Question: What is the measurement shown in the image?
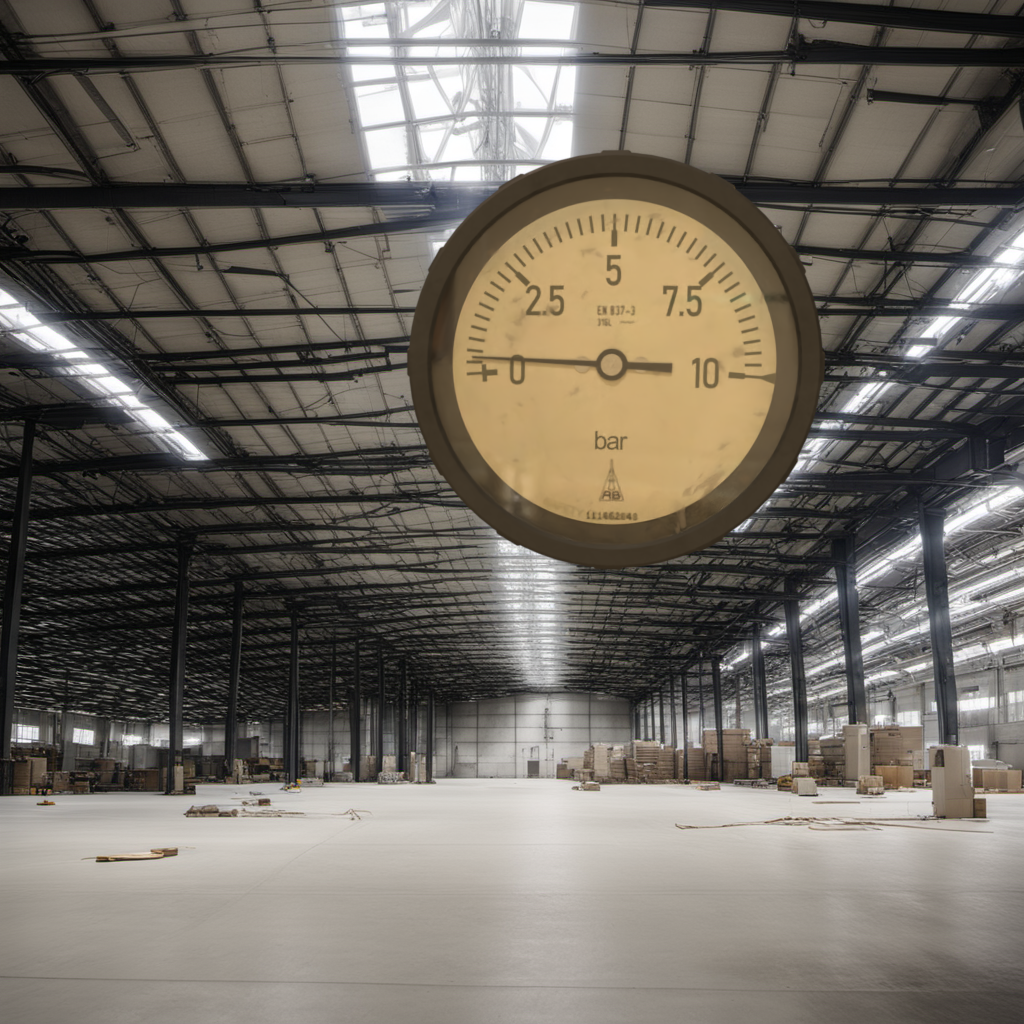
Answer: The result is 0.52
Question: What is the range of this measurement?
Answer: The range is from 0 to 10
Question: What is the minimum and maximum reading range of this measurement?
Answer: The minimum value is 0 and the maximum value is 10